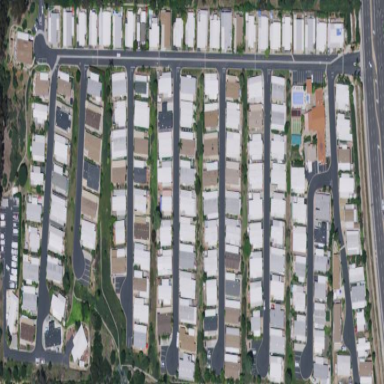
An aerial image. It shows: Residential area designated as trailer park.